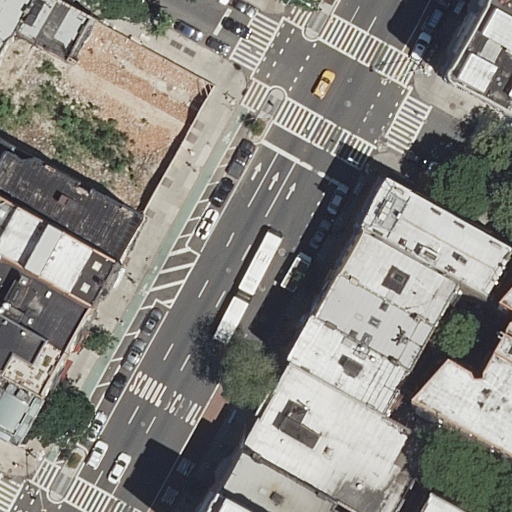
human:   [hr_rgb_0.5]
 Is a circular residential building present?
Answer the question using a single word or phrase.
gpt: no

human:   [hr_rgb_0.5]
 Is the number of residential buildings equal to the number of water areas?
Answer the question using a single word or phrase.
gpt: no

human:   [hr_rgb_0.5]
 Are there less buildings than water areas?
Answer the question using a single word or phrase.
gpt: no

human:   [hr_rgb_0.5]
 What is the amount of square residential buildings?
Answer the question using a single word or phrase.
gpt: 0

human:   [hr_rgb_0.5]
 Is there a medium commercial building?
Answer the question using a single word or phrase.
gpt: no

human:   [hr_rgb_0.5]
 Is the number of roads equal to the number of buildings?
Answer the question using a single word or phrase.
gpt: no

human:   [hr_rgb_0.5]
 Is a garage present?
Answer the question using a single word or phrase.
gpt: no

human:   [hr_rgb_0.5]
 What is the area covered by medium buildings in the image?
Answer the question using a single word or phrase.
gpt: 2543m2

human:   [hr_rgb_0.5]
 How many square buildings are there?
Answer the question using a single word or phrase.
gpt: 0

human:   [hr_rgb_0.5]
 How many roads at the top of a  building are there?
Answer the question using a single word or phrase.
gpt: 3

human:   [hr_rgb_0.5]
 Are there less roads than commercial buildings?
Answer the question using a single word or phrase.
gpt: no

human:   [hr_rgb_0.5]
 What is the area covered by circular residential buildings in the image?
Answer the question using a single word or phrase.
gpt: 0m2

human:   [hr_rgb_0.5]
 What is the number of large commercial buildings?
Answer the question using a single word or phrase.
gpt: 0

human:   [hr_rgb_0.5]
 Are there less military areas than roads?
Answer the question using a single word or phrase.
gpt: yes

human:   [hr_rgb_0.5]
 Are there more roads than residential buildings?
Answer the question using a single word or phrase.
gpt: no

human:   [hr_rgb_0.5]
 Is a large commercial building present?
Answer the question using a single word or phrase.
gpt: no

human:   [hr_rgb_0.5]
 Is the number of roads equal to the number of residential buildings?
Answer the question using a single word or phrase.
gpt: no

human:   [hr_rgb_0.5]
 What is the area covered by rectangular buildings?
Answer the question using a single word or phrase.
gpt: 2124m2

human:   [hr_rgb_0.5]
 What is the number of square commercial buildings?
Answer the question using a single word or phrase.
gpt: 0

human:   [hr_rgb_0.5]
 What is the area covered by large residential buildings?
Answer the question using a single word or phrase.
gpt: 677m2

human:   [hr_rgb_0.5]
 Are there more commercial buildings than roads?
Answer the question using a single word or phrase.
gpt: no

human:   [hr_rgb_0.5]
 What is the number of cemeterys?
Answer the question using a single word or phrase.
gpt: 0

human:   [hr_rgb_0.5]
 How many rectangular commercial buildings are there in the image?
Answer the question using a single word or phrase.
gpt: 0

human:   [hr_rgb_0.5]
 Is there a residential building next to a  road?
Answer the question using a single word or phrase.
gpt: yes

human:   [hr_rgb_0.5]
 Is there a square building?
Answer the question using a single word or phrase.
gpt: no

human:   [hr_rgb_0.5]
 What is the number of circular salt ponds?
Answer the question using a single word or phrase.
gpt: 0

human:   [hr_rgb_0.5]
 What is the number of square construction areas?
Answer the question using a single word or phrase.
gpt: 0

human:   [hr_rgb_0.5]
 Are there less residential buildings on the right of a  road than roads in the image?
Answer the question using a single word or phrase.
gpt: no

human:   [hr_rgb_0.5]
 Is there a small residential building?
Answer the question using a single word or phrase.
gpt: yes

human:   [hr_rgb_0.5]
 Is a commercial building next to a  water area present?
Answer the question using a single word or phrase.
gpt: no

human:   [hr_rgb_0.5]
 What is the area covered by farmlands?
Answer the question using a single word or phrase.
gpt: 0m2

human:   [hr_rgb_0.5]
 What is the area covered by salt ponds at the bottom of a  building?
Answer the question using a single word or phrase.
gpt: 0m2

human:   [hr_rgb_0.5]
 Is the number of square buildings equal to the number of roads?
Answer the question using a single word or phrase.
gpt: no

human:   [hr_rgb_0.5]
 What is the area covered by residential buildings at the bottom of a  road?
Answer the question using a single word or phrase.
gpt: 3031m2

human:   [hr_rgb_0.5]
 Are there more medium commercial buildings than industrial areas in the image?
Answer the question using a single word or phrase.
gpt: no

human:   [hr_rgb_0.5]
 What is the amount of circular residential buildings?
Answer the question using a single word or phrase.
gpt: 0